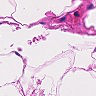
Metastatic tissue present: no